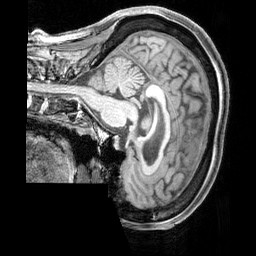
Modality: T1w
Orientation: sagittal
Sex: female
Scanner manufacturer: siemens
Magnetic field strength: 3 T
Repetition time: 2.3 s
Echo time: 0.00226 s